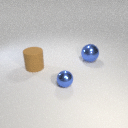
large blue metal sphere behind small blue metal sphere